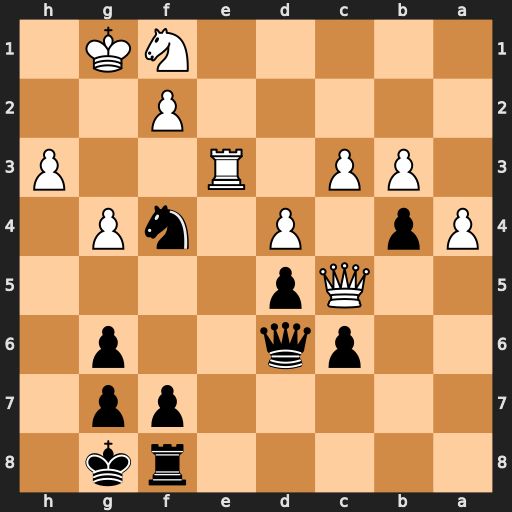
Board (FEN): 5rk1/5pp1/2pq2p1/2Qp4/Pp1P1nP1/1PP1R2P/5P2/5NK1
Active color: b
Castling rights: -
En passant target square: -
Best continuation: Qxc5 dxc5 bxc3 Kh2 d4